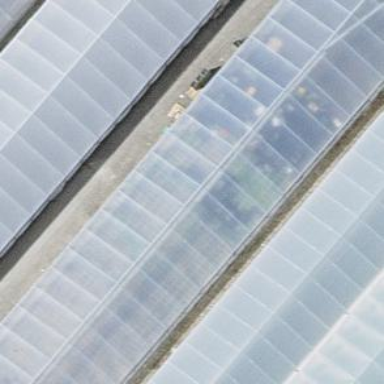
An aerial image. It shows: Greenhouse.